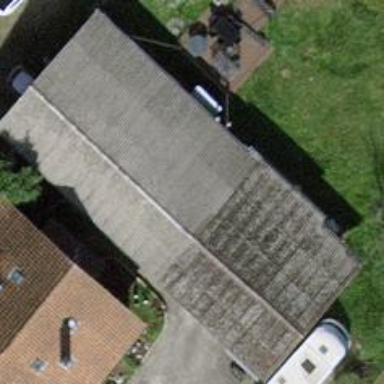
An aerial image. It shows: Garage.